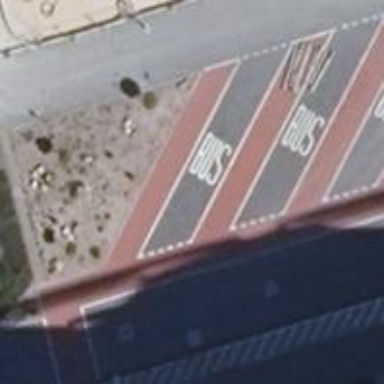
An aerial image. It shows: Public transport stop position.